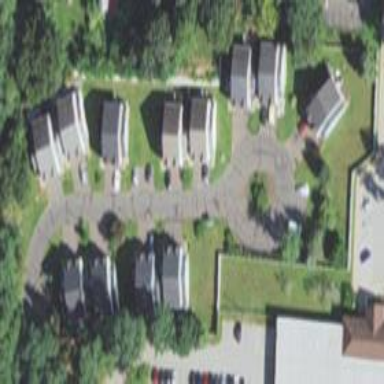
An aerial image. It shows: Residential area consisting of condominiums.